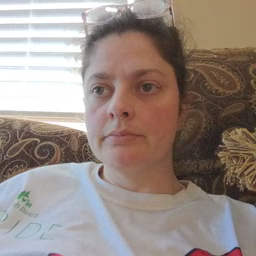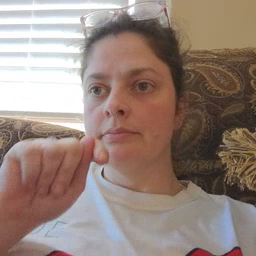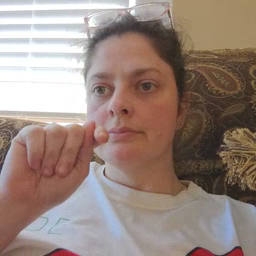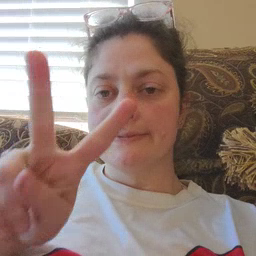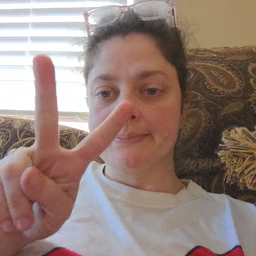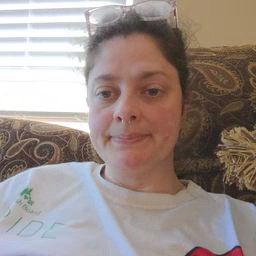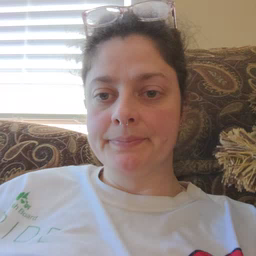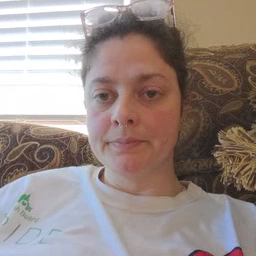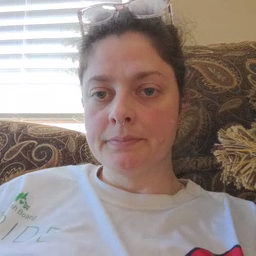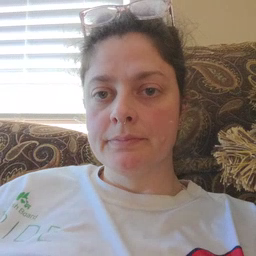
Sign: TV